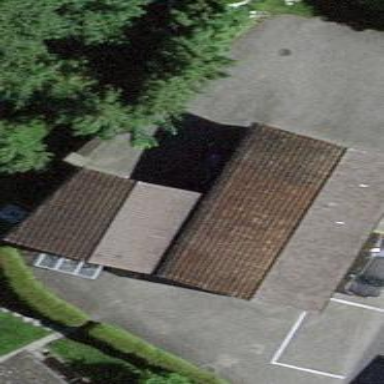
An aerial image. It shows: Garage building.